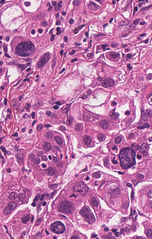
Tumor epithelial tissue: yes
Tumor-associated stroma tissue: yes
Normal tissue: no